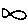
Label: fish